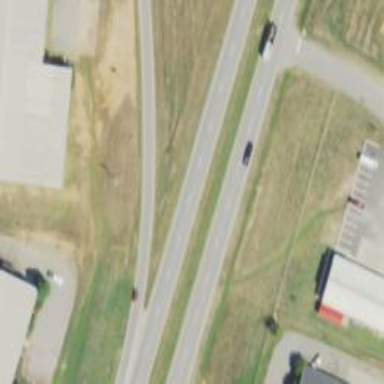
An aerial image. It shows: Trunk link highway.